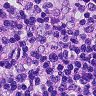
Metastatic tissue present: no